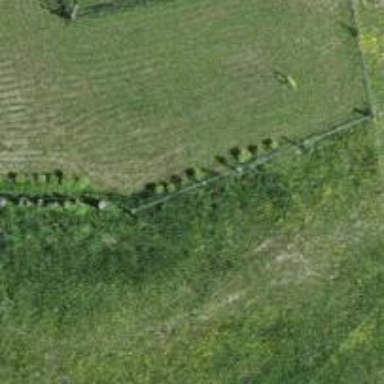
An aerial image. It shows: Fence is in the image.